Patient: sex M, age 76
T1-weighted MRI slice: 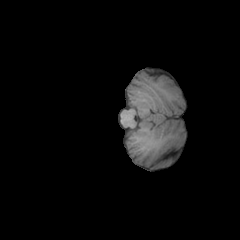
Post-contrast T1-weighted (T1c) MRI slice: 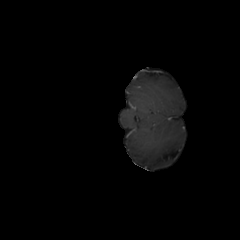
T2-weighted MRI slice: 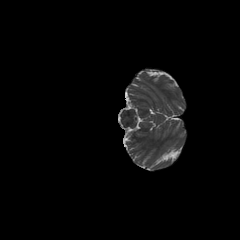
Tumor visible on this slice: no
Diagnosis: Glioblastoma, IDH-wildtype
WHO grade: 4